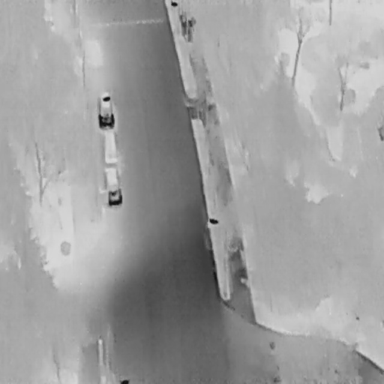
There are three Cars in the infrared image.